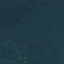
Label: Forest